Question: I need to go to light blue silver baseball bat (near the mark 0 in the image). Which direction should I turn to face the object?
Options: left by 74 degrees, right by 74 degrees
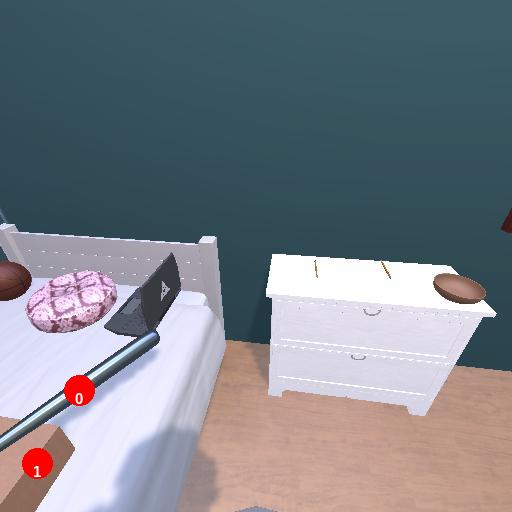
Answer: left by 74 degrees